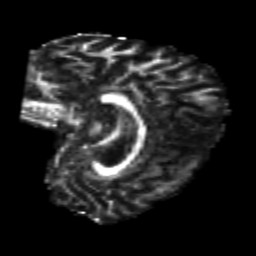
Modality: FA
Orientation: sagittal
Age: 20
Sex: male
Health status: healthy
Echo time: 0.074 s